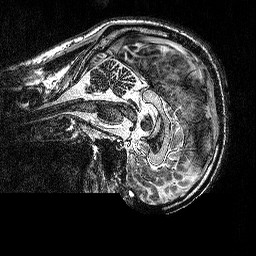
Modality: MP2RAGE
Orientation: sagittal
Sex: male
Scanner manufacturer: siemens
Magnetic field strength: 3 T
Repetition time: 5 s
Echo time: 0.00292 s